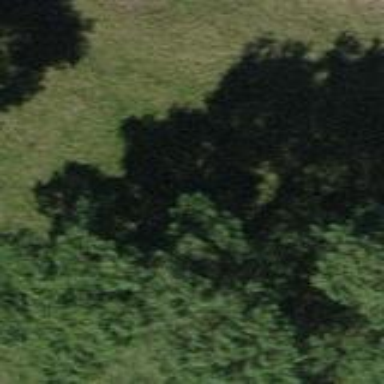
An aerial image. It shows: Evergreen woodland with needle-leaved trees.